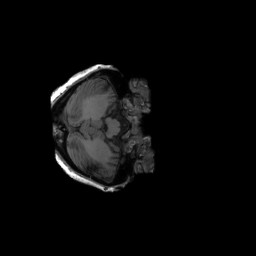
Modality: T1w
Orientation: axial
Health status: ill
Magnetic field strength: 3 T